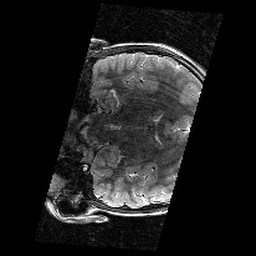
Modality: T2w
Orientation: coronal
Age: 12
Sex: female
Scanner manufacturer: siemens
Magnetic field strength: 3 T
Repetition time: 9.23 s
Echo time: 0.067 s